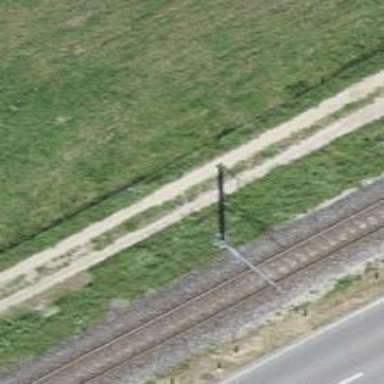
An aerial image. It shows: Concrete track.